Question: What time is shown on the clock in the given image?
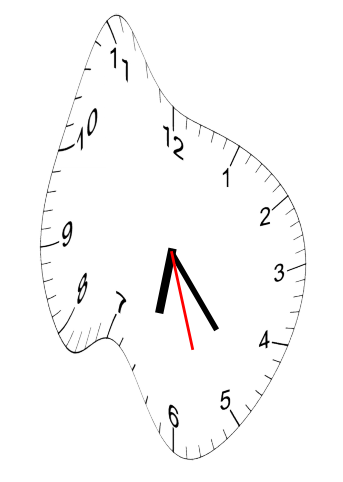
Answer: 06:23:27